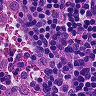
Metastatic tissue present: no